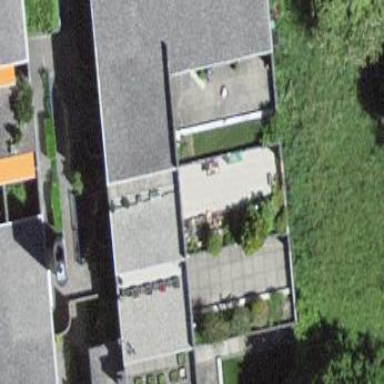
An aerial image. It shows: Terrace building.